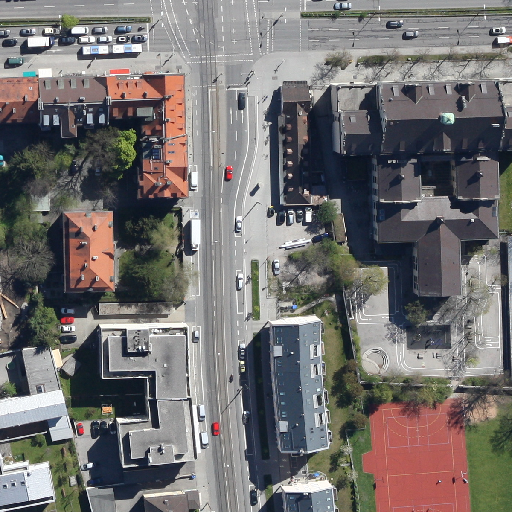
Referring expression: car